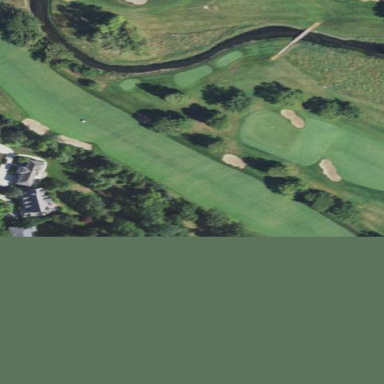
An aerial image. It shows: Well-maintained grassy area designated as golf fairway for the sport of golf. The grass is neatly mown.